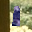
Label: 1